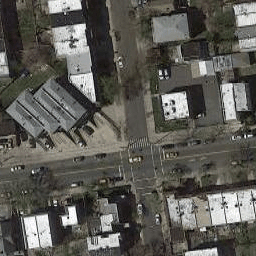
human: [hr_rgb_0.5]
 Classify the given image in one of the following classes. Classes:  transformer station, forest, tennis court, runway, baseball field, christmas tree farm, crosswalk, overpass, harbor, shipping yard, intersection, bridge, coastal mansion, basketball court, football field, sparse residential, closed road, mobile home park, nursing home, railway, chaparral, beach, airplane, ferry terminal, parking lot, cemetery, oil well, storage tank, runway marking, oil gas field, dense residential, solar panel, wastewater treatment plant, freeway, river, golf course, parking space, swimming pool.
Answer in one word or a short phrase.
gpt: intersection